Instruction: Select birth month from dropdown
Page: traveler
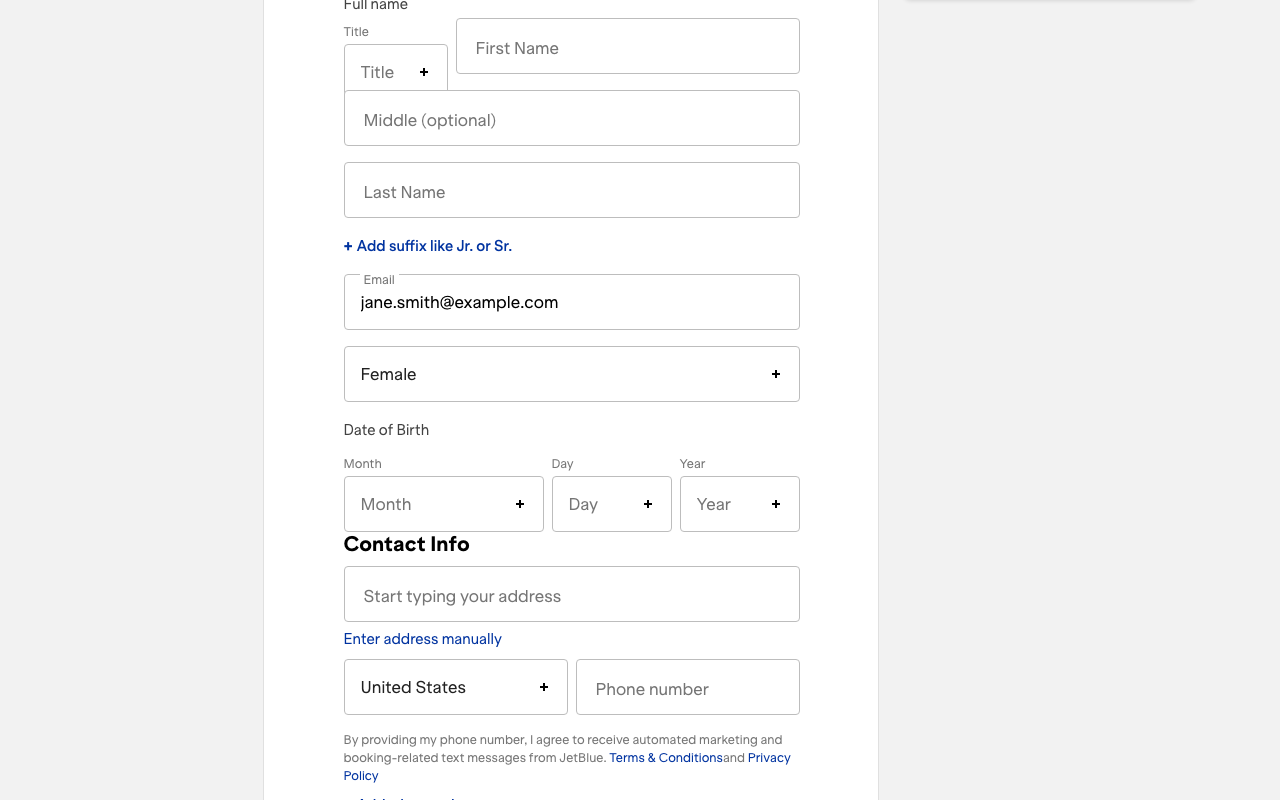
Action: click